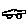
Label: car